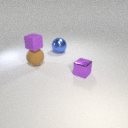
small purple rubber cube above large brown rubber sphere